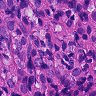
Metastatic tissue present: yes